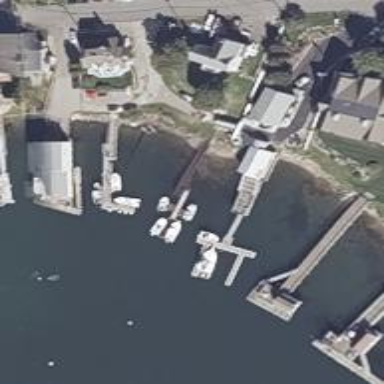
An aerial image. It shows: Man-made pier.